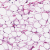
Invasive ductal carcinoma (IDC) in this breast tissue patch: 0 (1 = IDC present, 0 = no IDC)